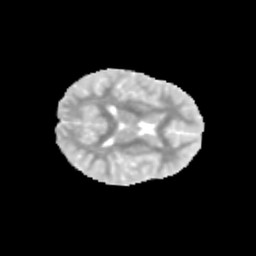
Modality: MD
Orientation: axial
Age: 11
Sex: female
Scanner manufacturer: siemens
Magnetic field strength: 3 T
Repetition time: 3.8 s
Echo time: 0.07 s